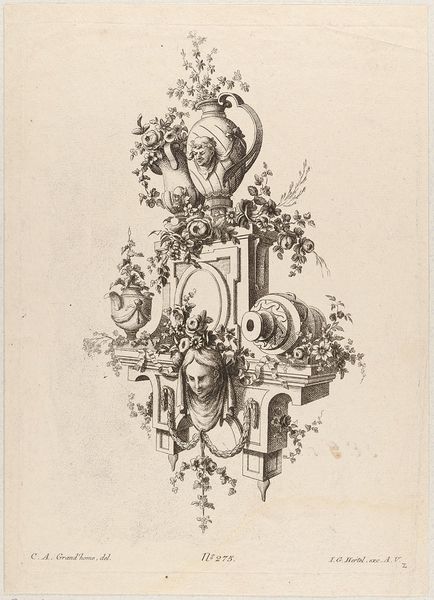
Titel: Konsole, Blatt 2 aus einer Folge von Inschrifttafeln, Urnen und Blumen
Künstler: Karl August Grossmann
Standort: Hamburg
Institution: Museum für Kunst und Gewerbe Hamburg
Schlagwörter: kopf, laub, weiß, blumen, frau, schwarz, skizze, zeichnung, schleier, wand, gesicht, signatur, blatt, pflanzen, ranken, vase, papier, grafik, graphik, kopftuch, dekor, stuck, vasen, fotografie, photographie, hängen, maske, druck, druckgraphik, druckgrafik, radierung, entwurf, girlanden, wandschmuck, efeu, konsole, vorlage, urne, details, groteske, efeuranken, reproduktionen, blumengewinde, plattenrand, druckerzeugnisse, 275, blüte, ornamentstich, vorlageblätter